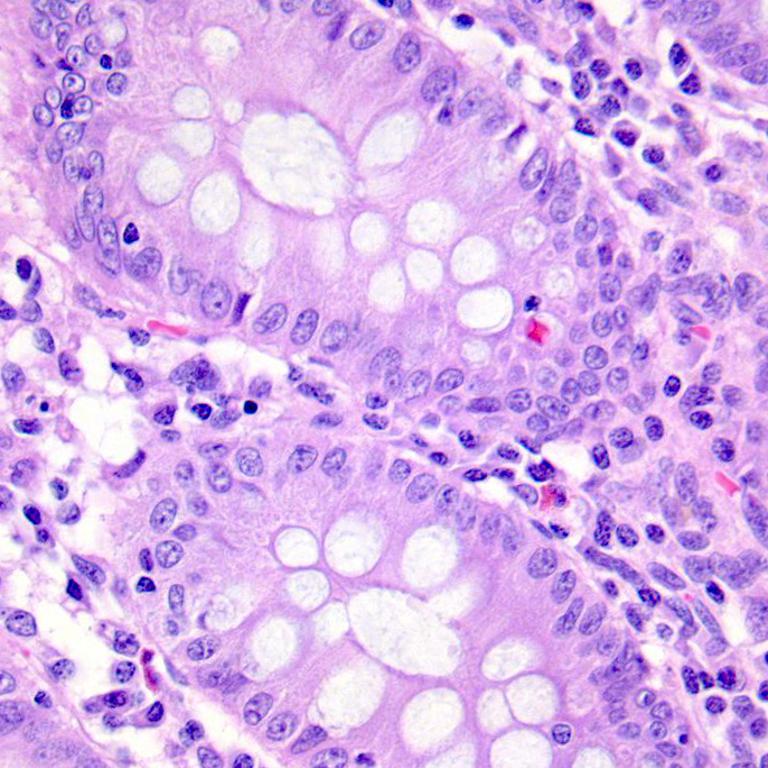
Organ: colon
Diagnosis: benign